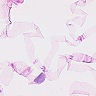
Metastatic tissue present: no